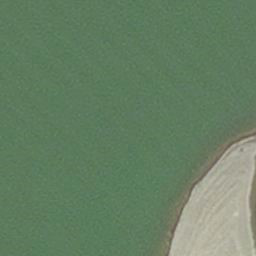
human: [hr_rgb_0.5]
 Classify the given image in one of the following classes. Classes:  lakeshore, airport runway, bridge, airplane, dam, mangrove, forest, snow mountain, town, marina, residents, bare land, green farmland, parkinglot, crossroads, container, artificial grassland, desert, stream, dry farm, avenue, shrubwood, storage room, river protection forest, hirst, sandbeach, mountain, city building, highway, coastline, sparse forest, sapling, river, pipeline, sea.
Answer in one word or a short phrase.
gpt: hirst